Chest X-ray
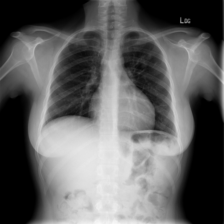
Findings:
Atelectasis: negative
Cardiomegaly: negative
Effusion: negative
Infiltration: negative
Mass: negative
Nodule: positive
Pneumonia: negative
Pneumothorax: negative
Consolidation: negative
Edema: negative
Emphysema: negative
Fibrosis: negative
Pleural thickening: negative
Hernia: negative